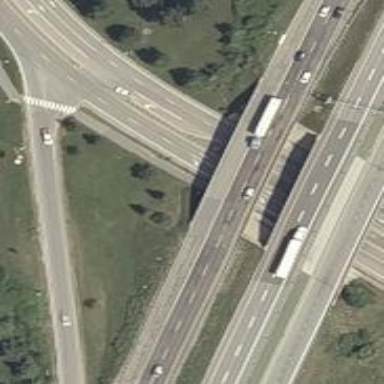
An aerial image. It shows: Motorway bridge with asphalt surface.